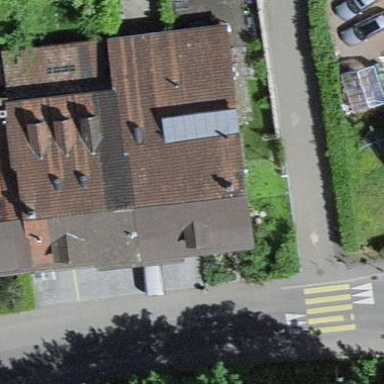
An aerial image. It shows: Simple house.